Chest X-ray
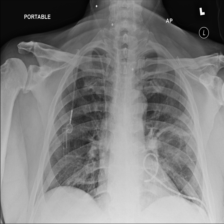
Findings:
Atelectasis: negative
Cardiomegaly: negative
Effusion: positive
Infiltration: negative
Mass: negative
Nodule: negative
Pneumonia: negative
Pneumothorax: negative
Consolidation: negative
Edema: negative
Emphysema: negative
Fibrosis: negative
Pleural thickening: negative
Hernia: negative